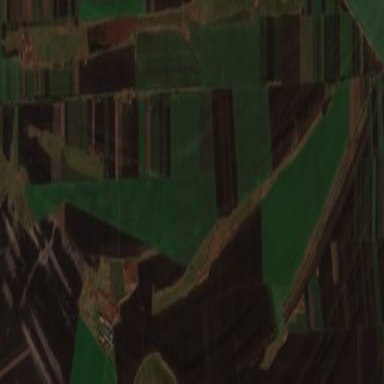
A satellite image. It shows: View of farmland.